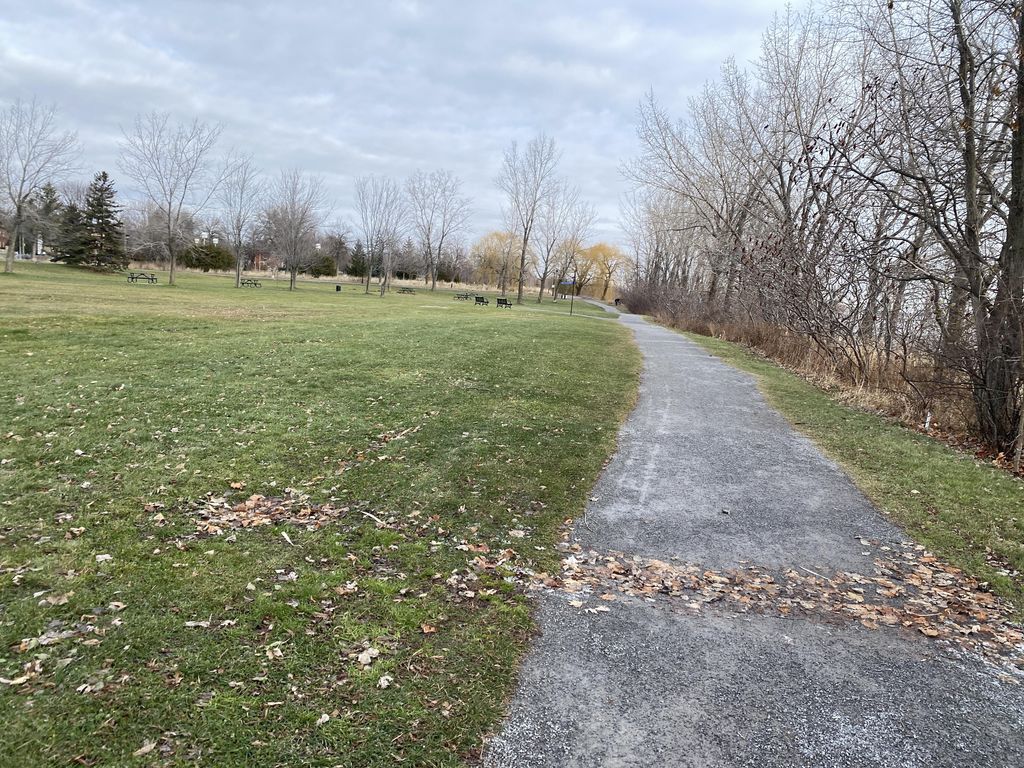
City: montreal